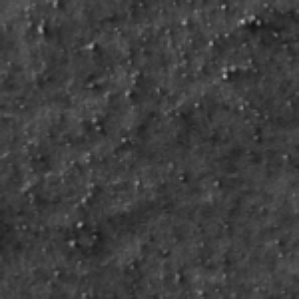
Label: frost